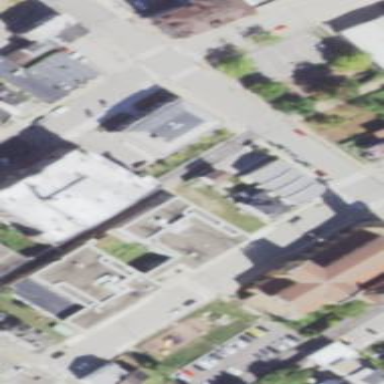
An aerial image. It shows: Commercial building.